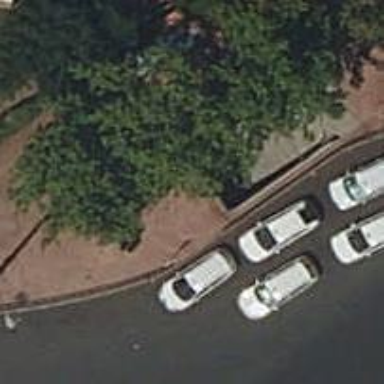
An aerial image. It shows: Taxi stand.